Interaction volume radius: 10 \u00c5
Interaction volume height: 15 \u00c5
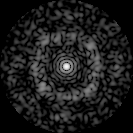
Disorder parameter: 0.7422